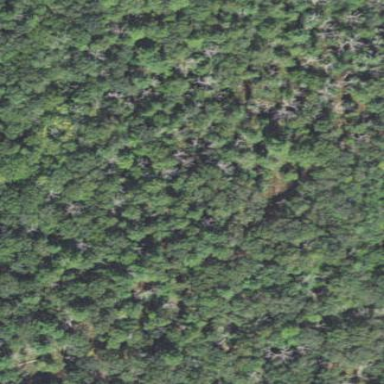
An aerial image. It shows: Mixed woodland area with various types of leaves.